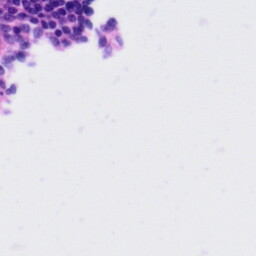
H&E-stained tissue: Tonsil